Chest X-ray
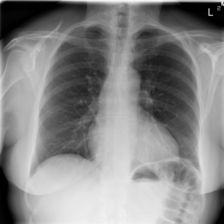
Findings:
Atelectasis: negative
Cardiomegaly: positive
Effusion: positive
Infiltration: negative
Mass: negative
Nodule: negative
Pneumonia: negative
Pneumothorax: negative
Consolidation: negative
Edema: negative
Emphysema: negative
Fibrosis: negative
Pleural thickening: negative
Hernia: negative